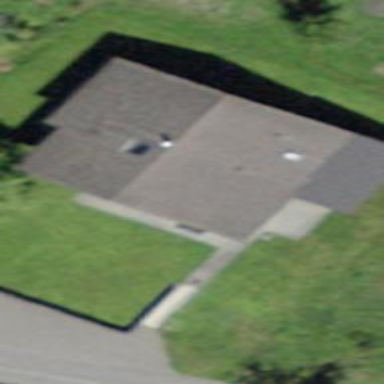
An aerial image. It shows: Simple house.